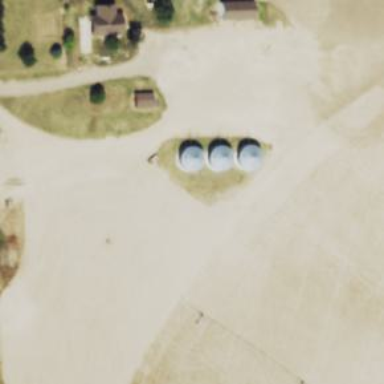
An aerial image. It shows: Silo.